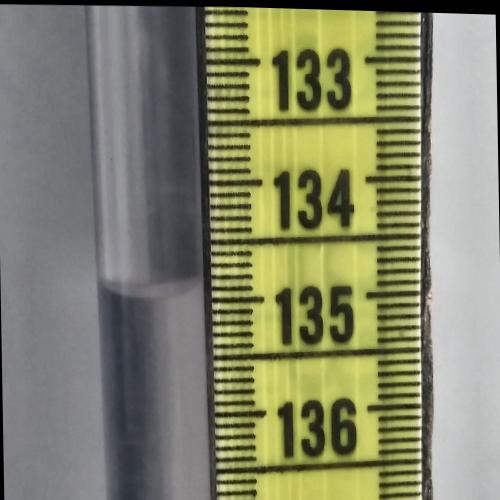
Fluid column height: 134.9 cm